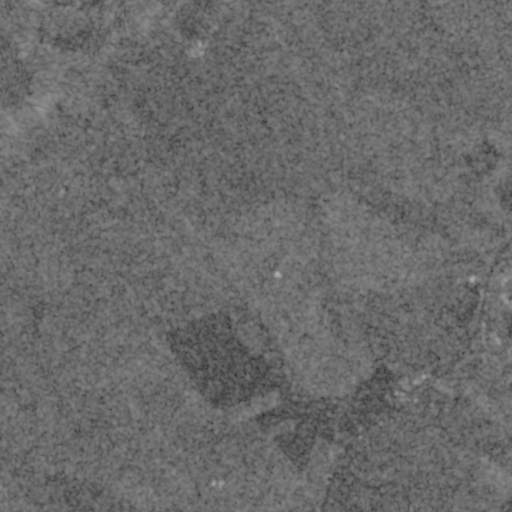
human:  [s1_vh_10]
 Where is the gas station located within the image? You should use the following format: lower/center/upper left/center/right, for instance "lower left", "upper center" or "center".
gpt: The gas station is located in the lower right of the image.
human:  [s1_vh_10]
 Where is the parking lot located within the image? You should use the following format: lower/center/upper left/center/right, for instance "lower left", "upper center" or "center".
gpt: The parking lot is located in the lower right of the image.
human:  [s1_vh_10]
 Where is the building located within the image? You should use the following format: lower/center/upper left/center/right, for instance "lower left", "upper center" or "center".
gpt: There is no building in the image.

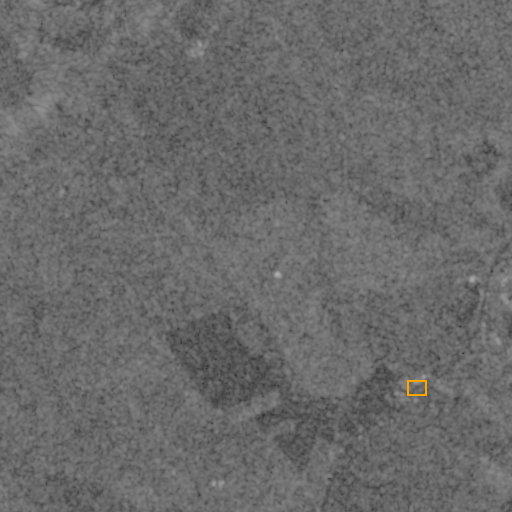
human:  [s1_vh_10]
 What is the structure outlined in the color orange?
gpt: The structure outlined in orange is a parking lot.
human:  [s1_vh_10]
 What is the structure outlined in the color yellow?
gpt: There is no yellow outline.